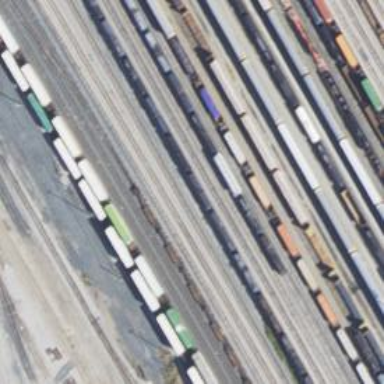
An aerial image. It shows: Railway yard used for servicing trains.